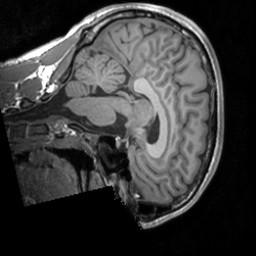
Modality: T1w
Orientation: sagittal
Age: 23
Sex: male
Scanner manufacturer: siemens
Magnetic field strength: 3 T
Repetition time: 1.9 s
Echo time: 0.00226 s